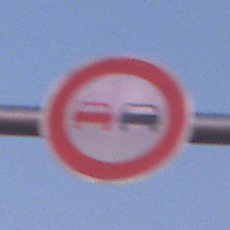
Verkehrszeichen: Ueberholverbot
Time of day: SunriseSunset
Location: Outdoor (Nature)
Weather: Clear
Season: NotSpecified
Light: Natural